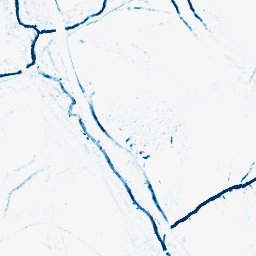
Category: morphological
Decomposition family: morphological_diamond
Decomposition parameters: operation: closing
radius: 3
Upsampling method: quadratic
Upsampling parameters: scale: 8
Upsampling scale: 8